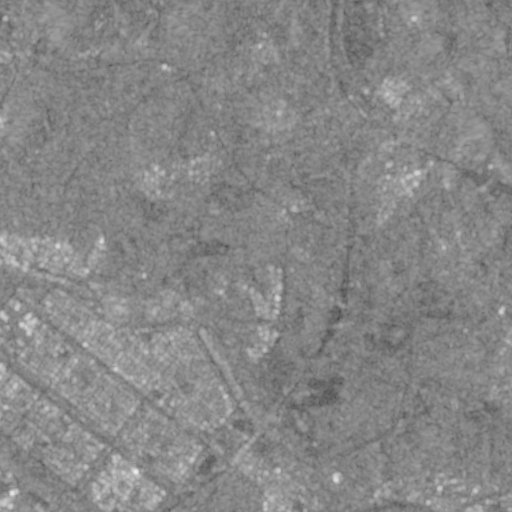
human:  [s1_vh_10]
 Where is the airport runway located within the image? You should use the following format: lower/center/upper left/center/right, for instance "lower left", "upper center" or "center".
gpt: The airport runway is located in the upper left of the image.
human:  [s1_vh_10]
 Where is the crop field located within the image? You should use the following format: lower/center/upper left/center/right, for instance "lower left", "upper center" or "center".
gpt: The crop field is located in the center left of the image.
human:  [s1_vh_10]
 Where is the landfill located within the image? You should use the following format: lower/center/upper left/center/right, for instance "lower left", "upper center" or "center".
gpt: The landfill is located in the center left of the image.
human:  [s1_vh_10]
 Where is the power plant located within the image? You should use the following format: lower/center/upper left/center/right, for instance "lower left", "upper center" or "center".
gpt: There is no power plant in the image.

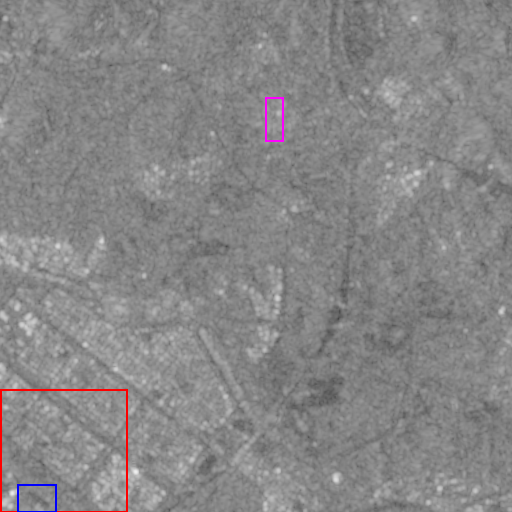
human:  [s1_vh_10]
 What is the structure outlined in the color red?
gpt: The structure outlined in red is a park.
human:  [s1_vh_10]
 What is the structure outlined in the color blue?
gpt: The structure outlined in blue is a parking lot.
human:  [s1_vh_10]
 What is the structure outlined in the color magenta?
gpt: The structure outlined in magenta is a power substation.
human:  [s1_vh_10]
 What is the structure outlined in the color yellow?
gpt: There is no yellow outline.